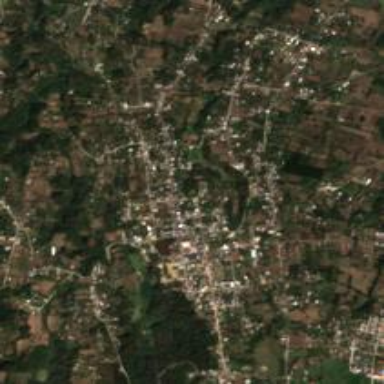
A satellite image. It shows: Town.